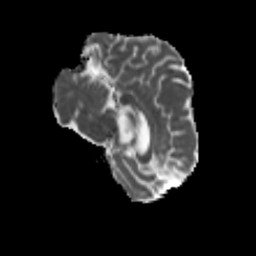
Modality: MD
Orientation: sagittal
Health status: ill
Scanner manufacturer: siemens
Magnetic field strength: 3 T
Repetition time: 13.7 s
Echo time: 0.098 s